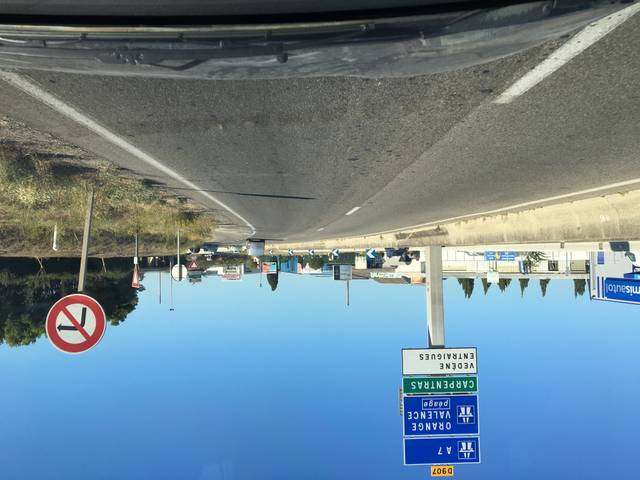
Region: France
Coordinates: 43.971, 4.857